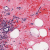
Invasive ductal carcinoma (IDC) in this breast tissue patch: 0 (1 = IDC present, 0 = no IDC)